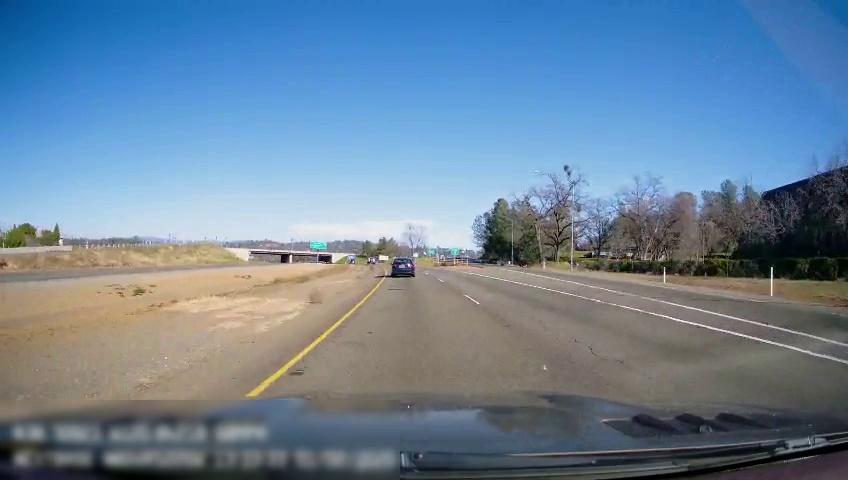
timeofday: Day
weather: Sunny
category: Drivable Space
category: Drivable Space
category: Vehicles | Car
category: Lanes | Current Lane
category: Lanes | Current Lane
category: Lanes | Alternate Lane
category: Lanes | Alternate Lane
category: Traffic | Signs
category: Traffic | Signs